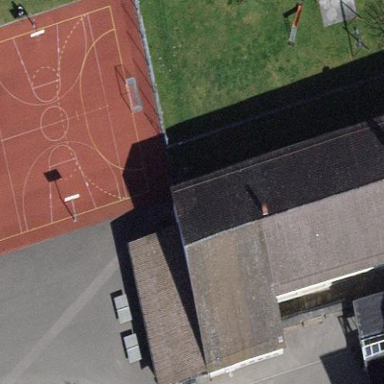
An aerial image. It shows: School building with gabled roof.